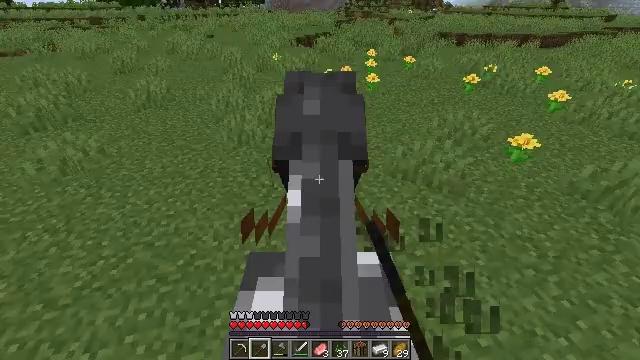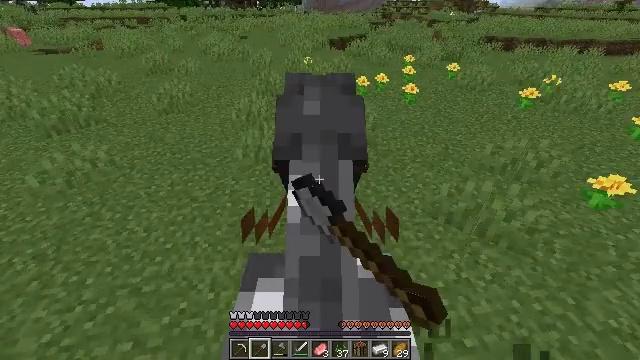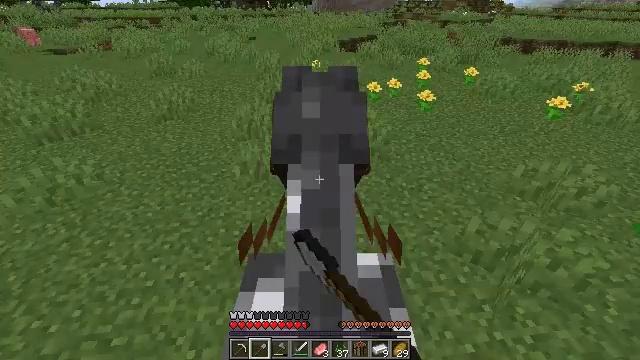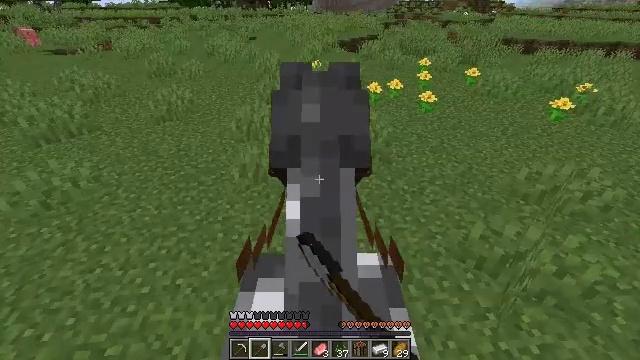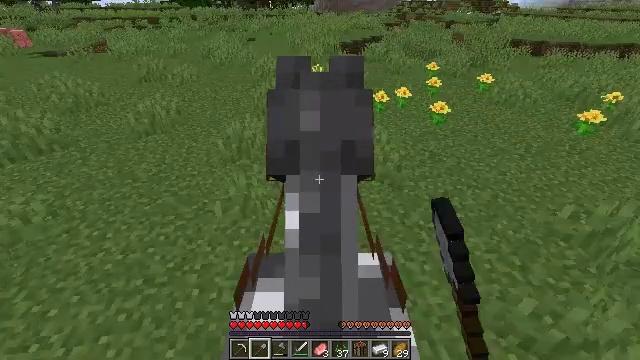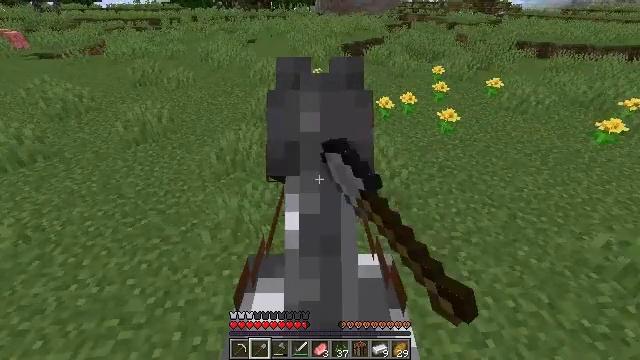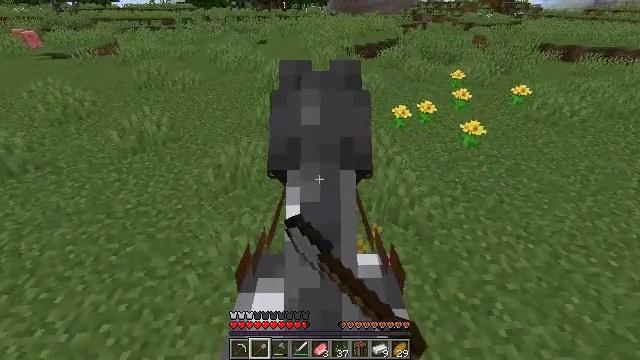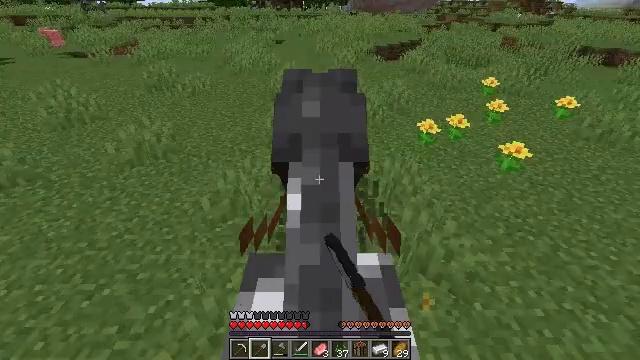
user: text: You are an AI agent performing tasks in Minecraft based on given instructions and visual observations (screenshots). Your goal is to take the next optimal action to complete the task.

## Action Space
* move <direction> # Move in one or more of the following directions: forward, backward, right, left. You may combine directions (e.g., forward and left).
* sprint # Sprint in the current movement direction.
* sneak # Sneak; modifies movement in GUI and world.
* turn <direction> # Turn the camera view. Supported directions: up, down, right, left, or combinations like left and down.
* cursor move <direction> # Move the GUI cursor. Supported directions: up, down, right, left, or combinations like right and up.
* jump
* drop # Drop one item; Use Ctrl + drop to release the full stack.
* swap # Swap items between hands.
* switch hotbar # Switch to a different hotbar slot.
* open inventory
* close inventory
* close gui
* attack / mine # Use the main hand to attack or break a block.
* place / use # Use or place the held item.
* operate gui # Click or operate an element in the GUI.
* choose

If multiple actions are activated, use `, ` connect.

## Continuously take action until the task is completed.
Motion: motion action
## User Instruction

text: Collect a dandelion flower.
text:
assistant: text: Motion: move forward, turn left, attack / mine
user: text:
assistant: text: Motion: move forward, turn left, attack / mine
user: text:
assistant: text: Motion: move forward, attack / mine
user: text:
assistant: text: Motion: move forward, attack / mine
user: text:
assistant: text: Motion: move forward, attack / mine
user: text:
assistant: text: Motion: move forward, turn left, attack / mine
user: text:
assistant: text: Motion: move forward, turn left, attack / mine
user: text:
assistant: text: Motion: attack / mine